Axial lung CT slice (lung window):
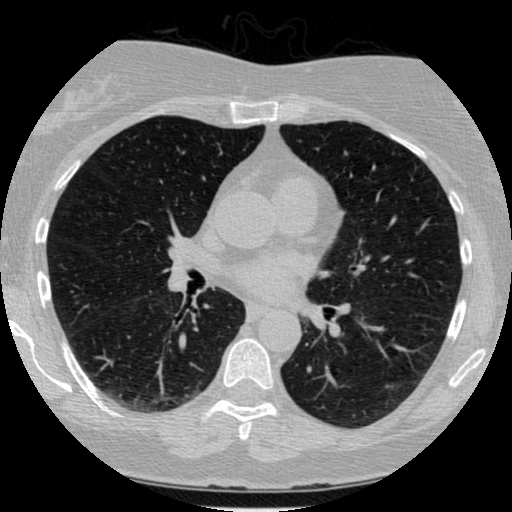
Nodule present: no